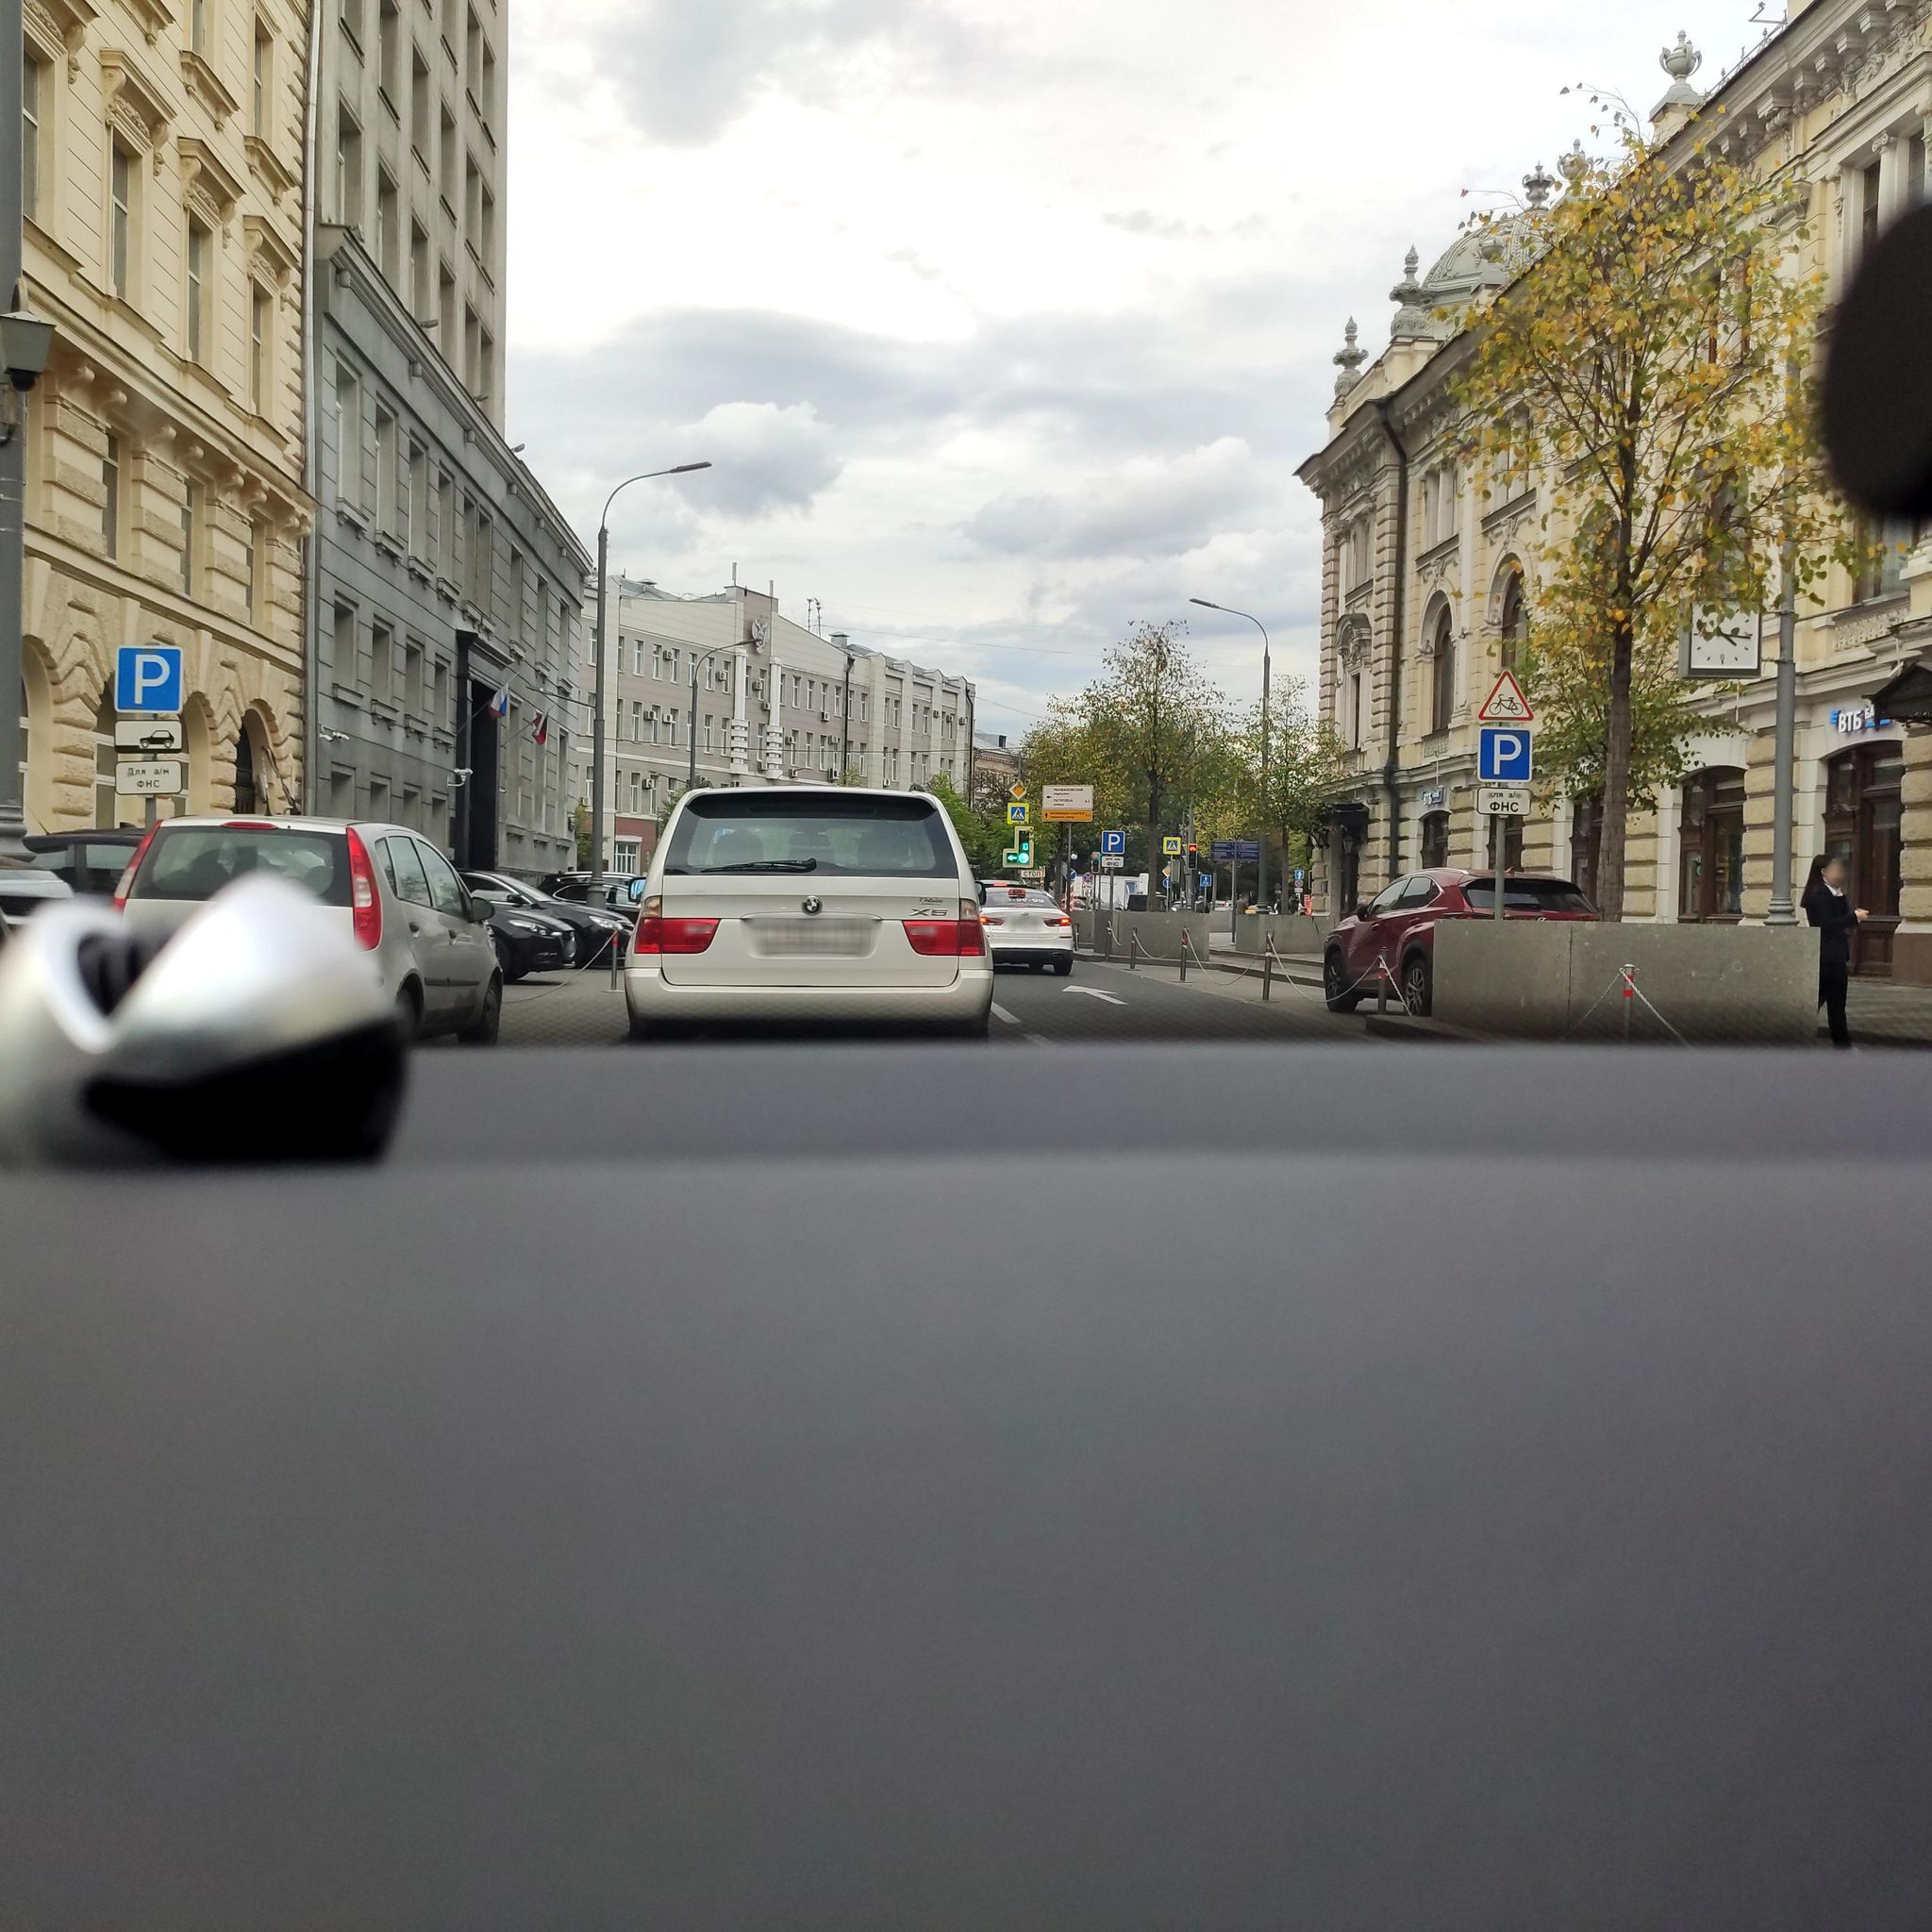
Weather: snowy
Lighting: day
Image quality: good
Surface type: driving surface
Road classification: tertiary
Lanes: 2
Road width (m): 4.5
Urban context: urban centre
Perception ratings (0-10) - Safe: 3.07, Lively: 4.74, Beautiful: 3.65, Boring: 3.32, Depressing: 6.19, Wealthy: 3.99